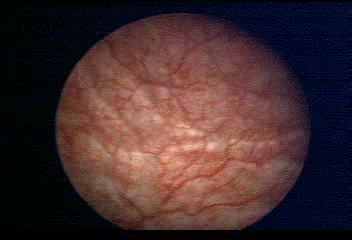
Modality: WLC
Class: Normal mucosa
Bladder cancer association: No